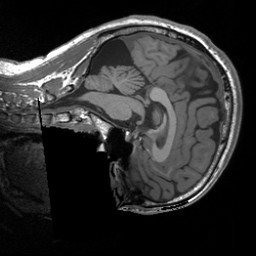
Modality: T1w
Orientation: sagittal
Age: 27
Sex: male
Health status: healthy
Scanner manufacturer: siemens
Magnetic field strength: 3 T
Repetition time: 1.9 s
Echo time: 0.00252 s